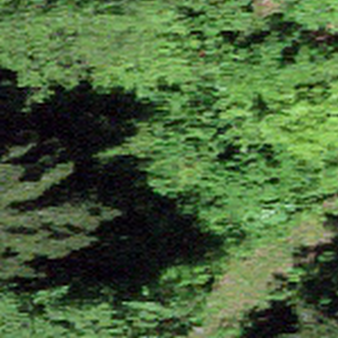
Label: other